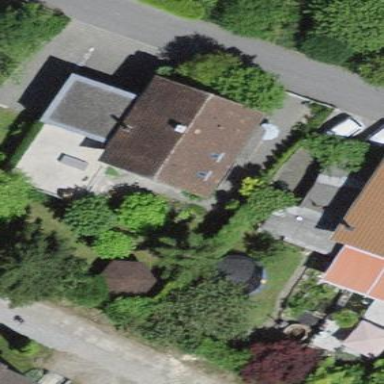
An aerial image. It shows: Residential building with gabled roof.